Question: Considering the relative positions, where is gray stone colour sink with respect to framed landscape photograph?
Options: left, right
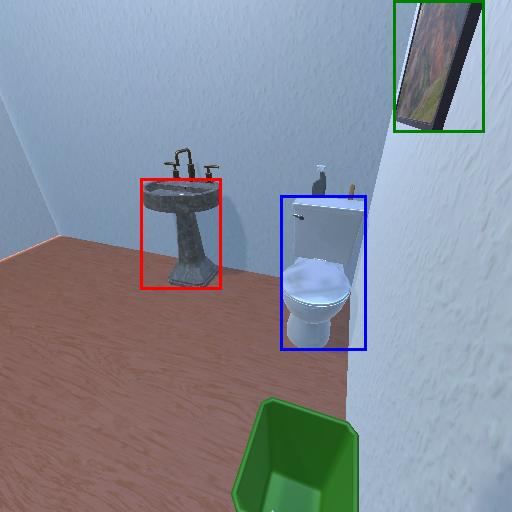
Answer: left